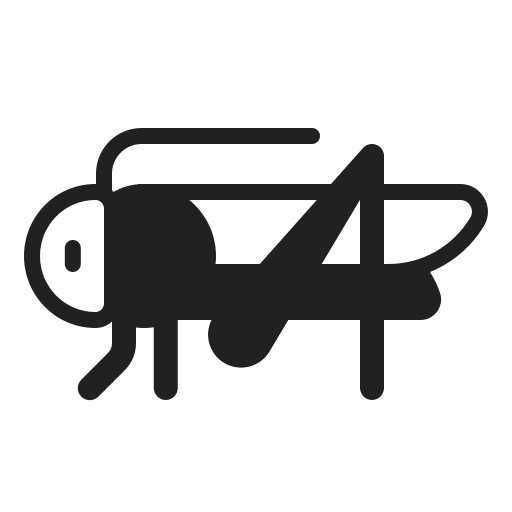
cricket high contrast